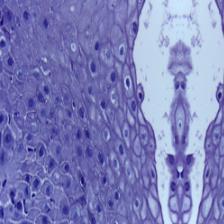
Diagnosis: Normal